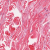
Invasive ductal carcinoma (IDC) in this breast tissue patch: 0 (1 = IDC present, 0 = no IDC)